Field crop: maize
Growth stage: 1
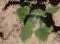
Species: chenopodium